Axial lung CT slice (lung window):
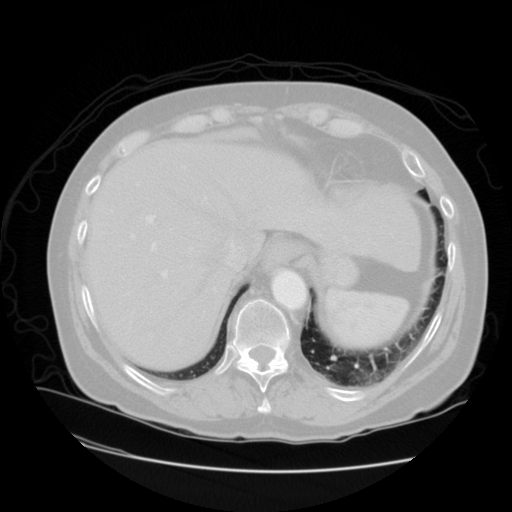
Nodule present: no